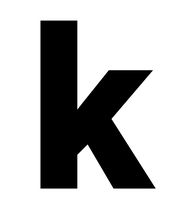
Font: Roboto_Black